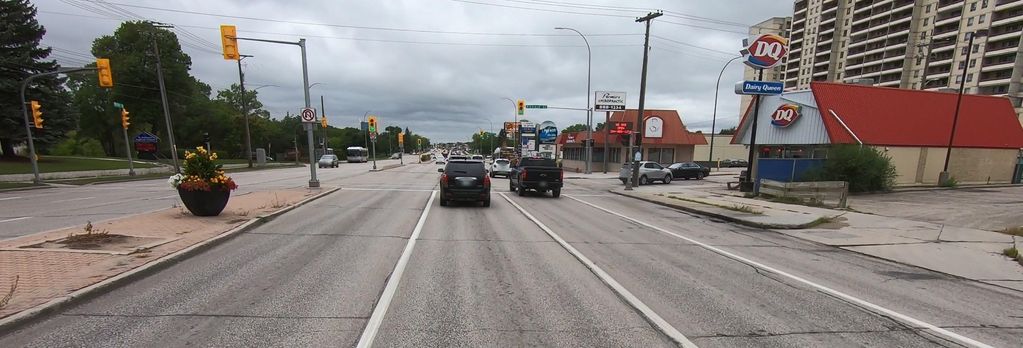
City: winnipeg